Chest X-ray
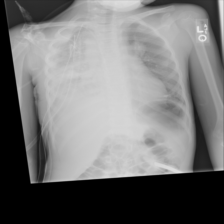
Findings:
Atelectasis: negative
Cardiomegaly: negative
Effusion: positive
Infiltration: negative
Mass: positive
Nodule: negative
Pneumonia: negative
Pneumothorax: negative
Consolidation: negative
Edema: negative
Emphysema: negative
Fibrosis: negative
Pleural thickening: negative
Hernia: negative